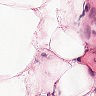
Metastatic tissue present: no